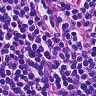
Metastatic tissue present: no